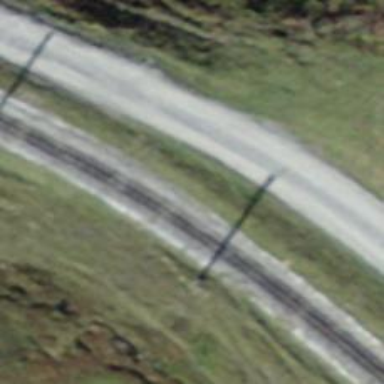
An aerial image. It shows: Narrow-gauge railway with single track. The railway is electrified with contact line.